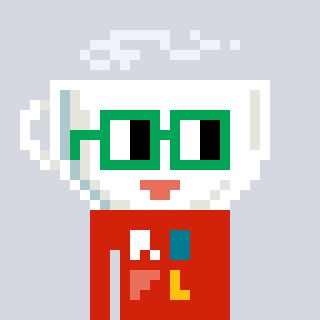
a pixel art character with square green glasses, a mug-shaped head and a red-colored body on a cool background